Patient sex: F
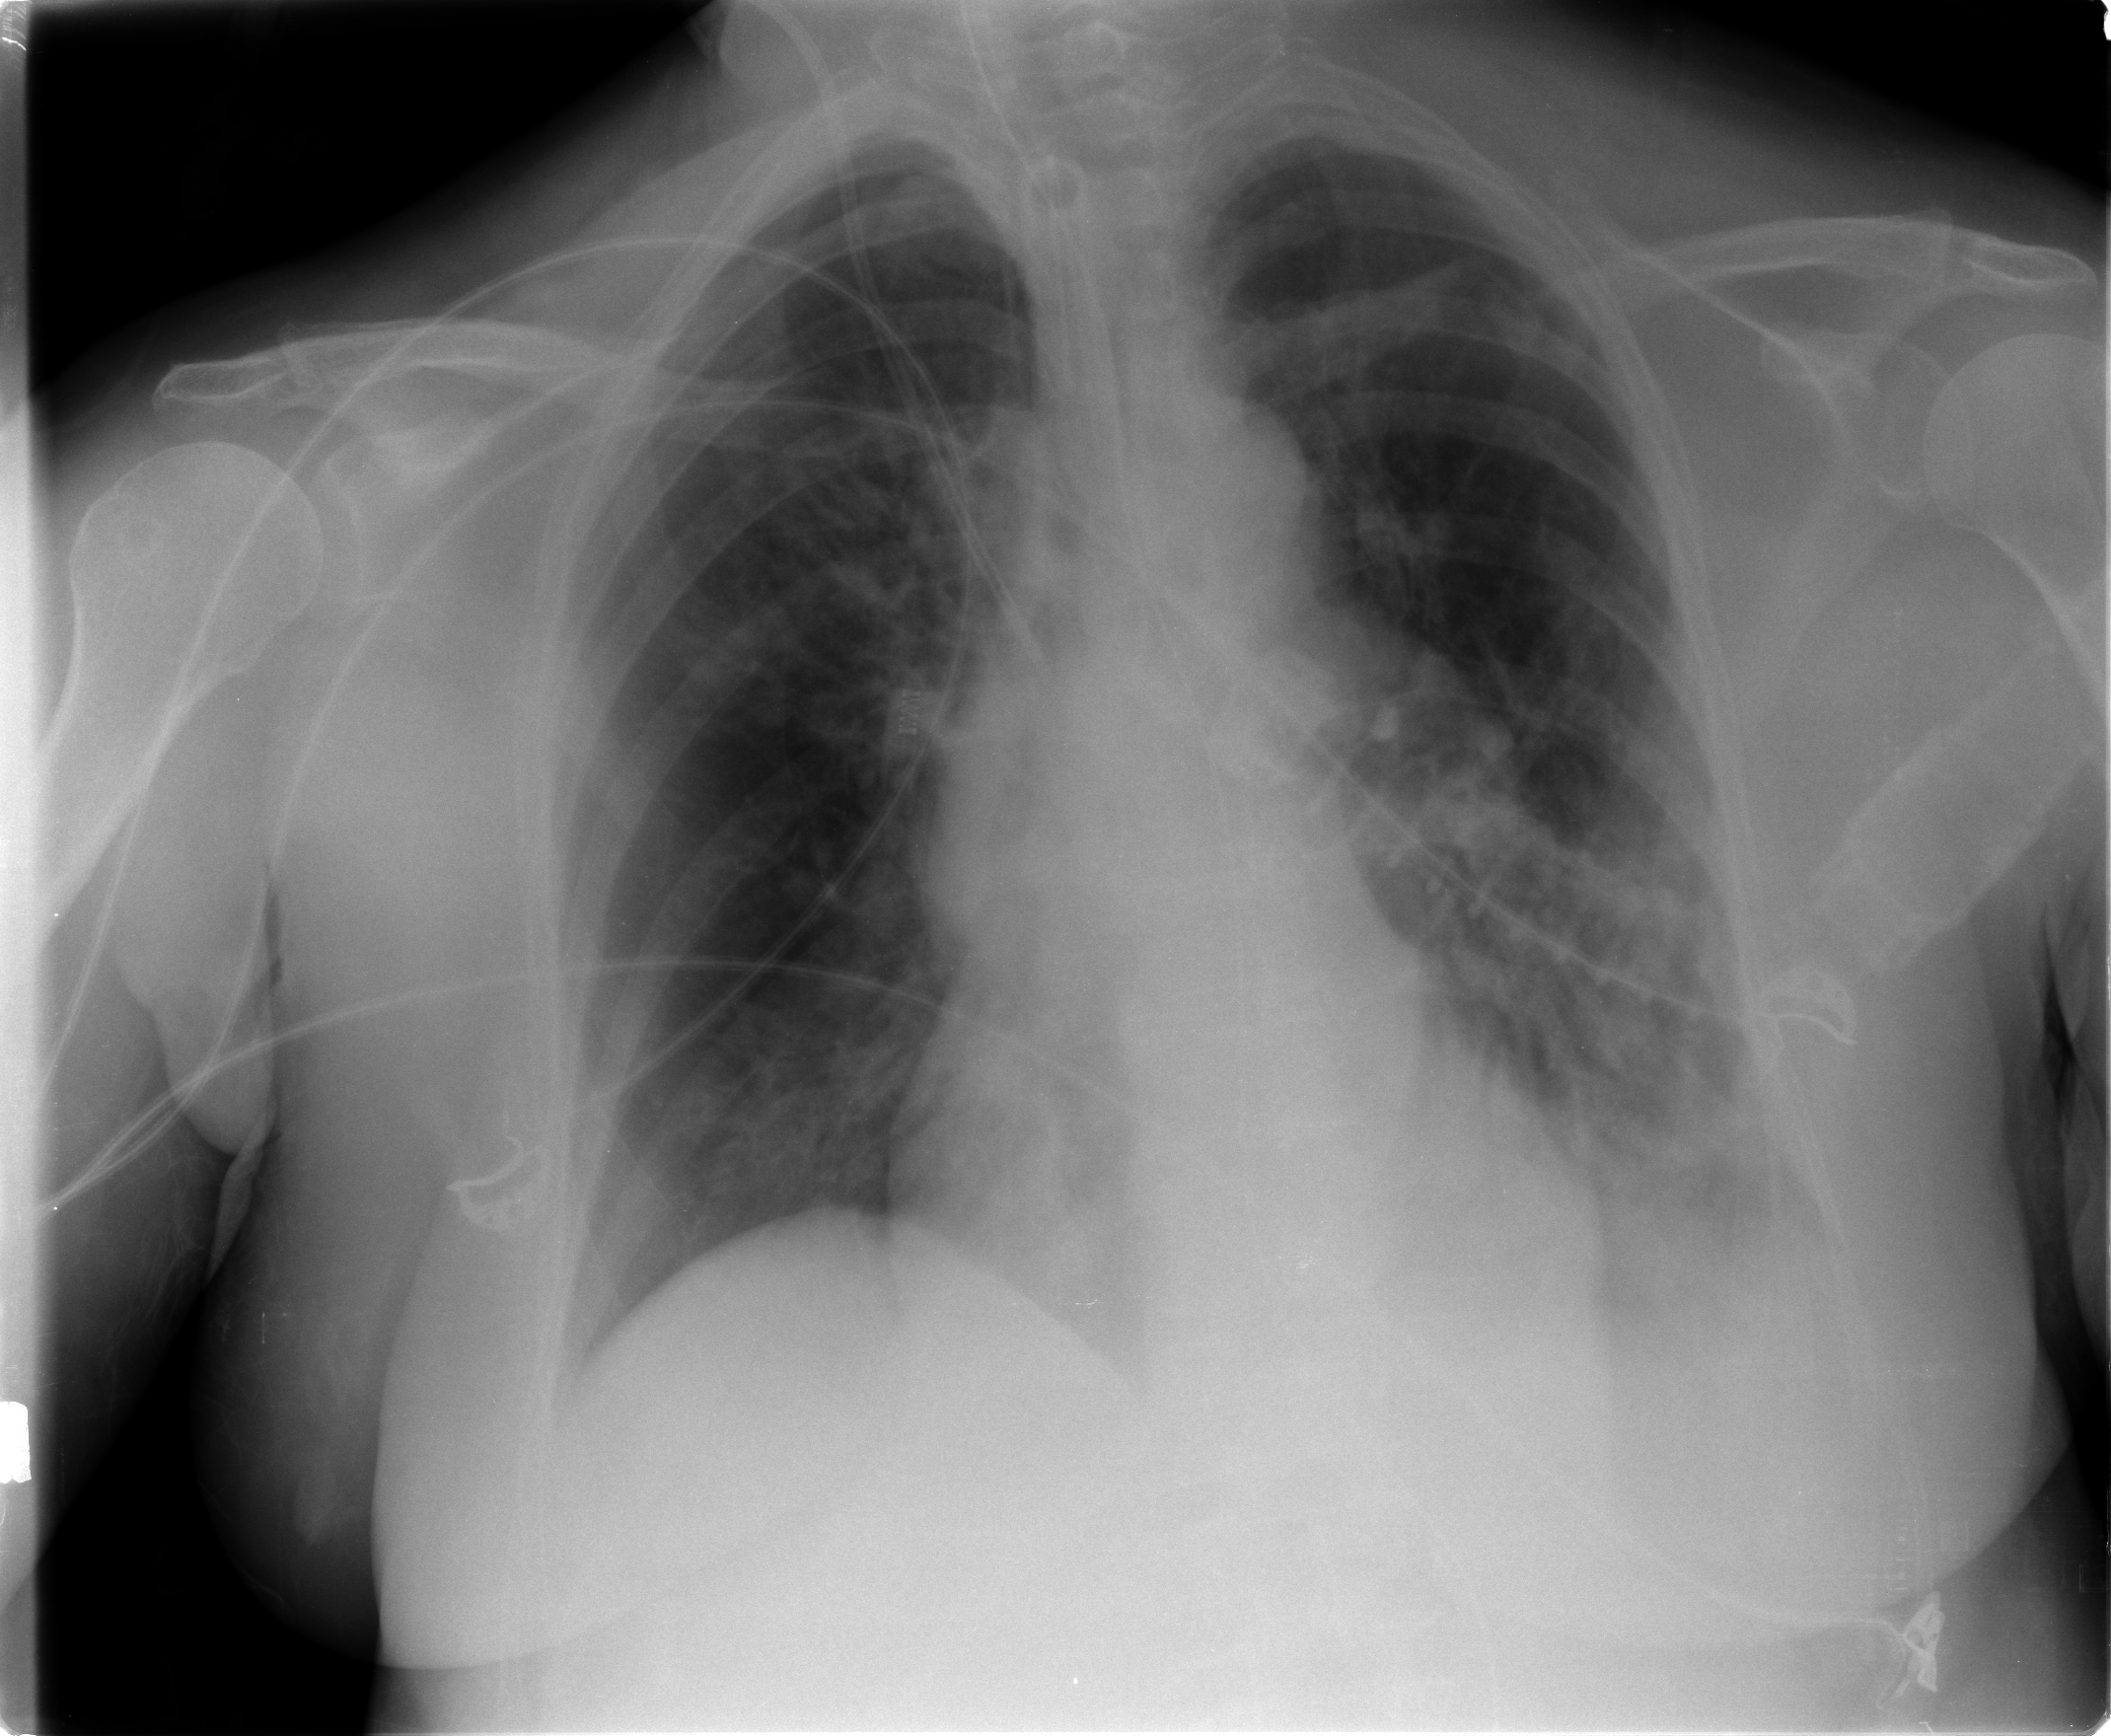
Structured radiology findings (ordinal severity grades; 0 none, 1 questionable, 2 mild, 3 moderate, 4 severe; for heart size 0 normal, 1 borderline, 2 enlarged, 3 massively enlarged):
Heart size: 0
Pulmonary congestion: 2
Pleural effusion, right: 0
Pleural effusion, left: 2
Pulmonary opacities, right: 2
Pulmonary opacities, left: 3
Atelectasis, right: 1
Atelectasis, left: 2